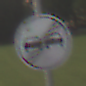
Verkehrszeichen: EndeUeberholverbot
Umgebung: Outdoor, Nature
Tageszeit: SunriseSunset
Wetter: Clear
Licht: Natural
Jahreszeit: NotSpecified
Kontrast: LowContrast